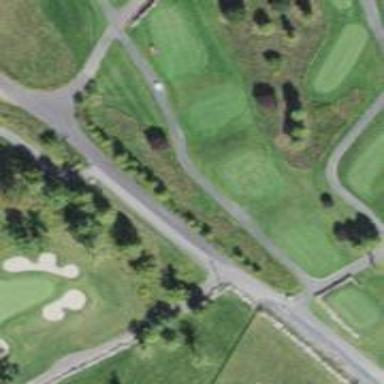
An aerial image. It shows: Asphalt service road that appears to be golf cart path.